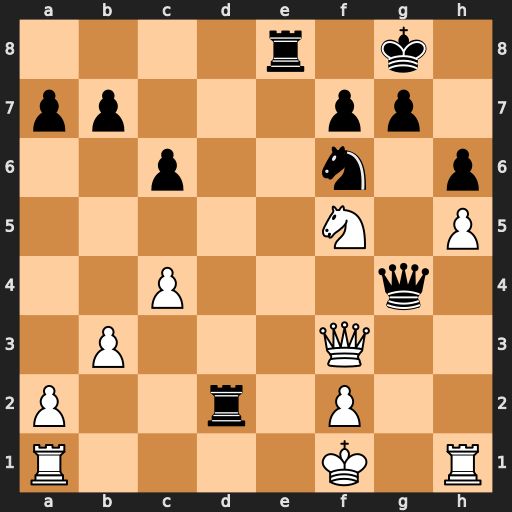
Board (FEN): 4r1k1/pp3pp1/2p2n1p/5N1P/2P3q1/1P3Q2/P2r1P2/R4K1R
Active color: w
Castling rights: -
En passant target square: -
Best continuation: Nxh6+ gxh6 Rg1